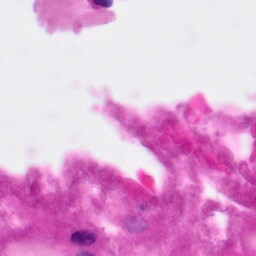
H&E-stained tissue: Pancreatic